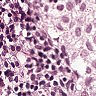
Metastatic tissue present: no